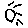
Label: sun